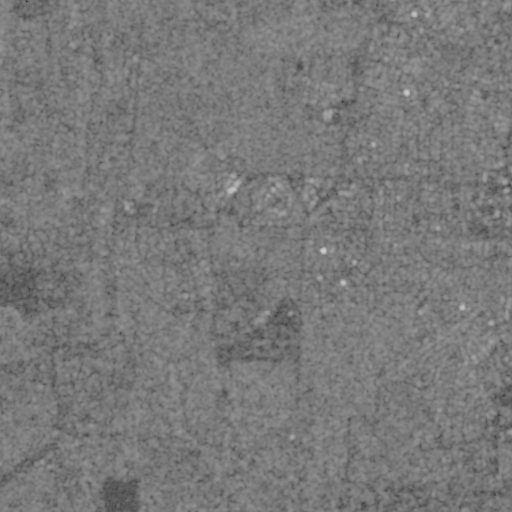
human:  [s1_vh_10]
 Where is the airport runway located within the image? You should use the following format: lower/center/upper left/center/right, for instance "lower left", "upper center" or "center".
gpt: The airport runway is located in the lower left of the image.
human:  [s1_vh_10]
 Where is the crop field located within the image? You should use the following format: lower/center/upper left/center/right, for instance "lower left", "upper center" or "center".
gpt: The crop field is located in the lower center of the image.
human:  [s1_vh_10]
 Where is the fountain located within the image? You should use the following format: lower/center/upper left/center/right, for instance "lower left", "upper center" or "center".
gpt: The fountain is located in the upper right of the image.
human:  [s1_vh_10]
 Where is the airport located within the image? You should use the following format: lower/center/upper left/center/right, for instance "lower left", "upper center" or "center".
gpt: There is no airport in the image.

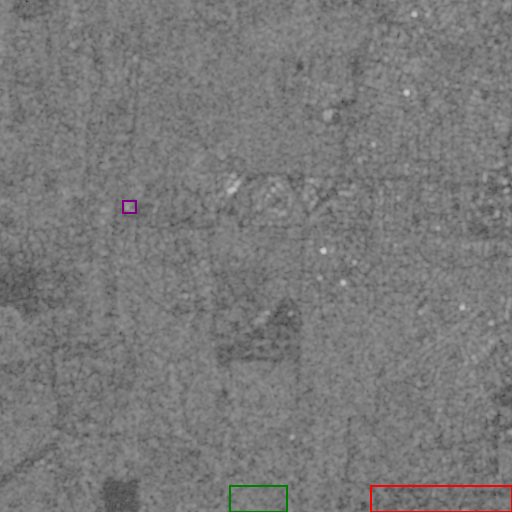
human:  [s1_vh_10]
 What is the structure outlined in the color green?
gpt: The structure outlined in green is a crop field.
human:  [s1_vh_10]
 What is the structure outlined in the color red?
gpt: The structure outlined in red is a park.
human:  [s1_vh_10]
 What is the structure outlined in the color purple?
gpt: The structure outlined in purple is a building.
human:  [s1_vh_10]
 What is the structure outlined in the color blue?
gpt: There is no blue outline.